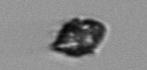
Label: Kryptoperidinium_triquetrum